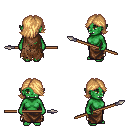
a pixel art fantasy rpg character, female body template, orc, green skin, brown tattered cape, robe skirt, light blonde swoop hairstyle, spear, four views (front, back, left, right), 2x2 character sprite sheet, small pixel art, hard edges, no anti-aliasing